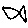
Label: fish